Question: We have a small problem with our .net 4.0 wpf application. If the user locks his screen (windows) and a few seconds later unlock the screen (resume to the work), the application looks like this:

The user can not click on any control or do some thing. The curious thing is,
that it only appears if the user is on special tabs, where we use 'BeginInvoke'
and work a lot with threading. I could not find any thing about this bug, besides that 'BeginInvoke' can create those problems.
I also could not find any thing in the windows logs.
I use multimonitor, if my application is black, removing the monitor cable an reconnecting it, the application continues to work.
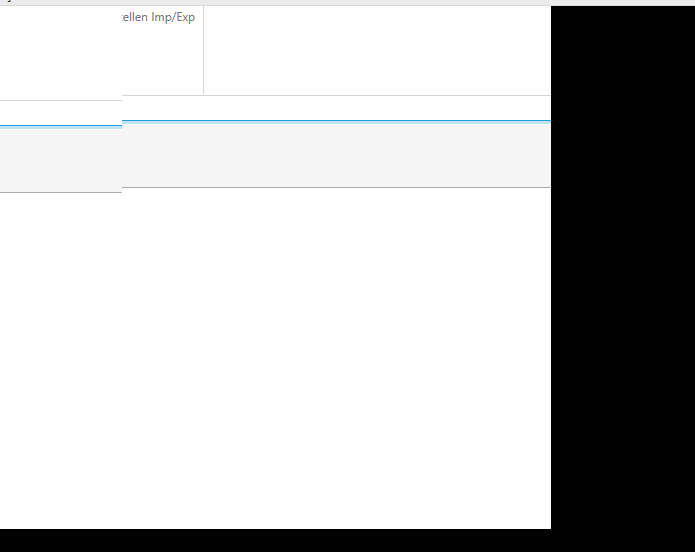
Answer: The problem only seems to appear when using the wpf DataGrid. Switching from thsi grid to Telerik-Grid solve the problem, but i could not figure out which part cause the problem.